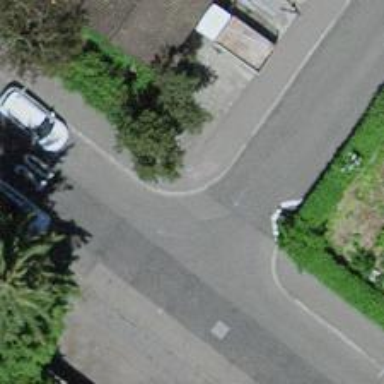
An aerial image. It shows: Kerb serving as barrier.